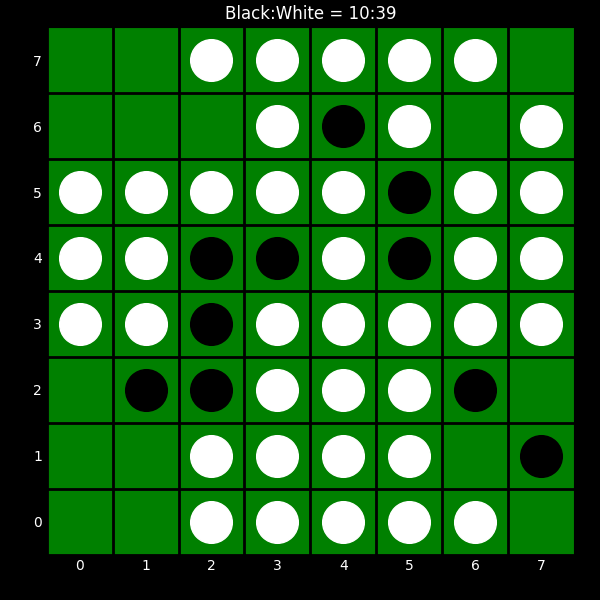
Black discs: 10
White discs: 39